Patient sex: F
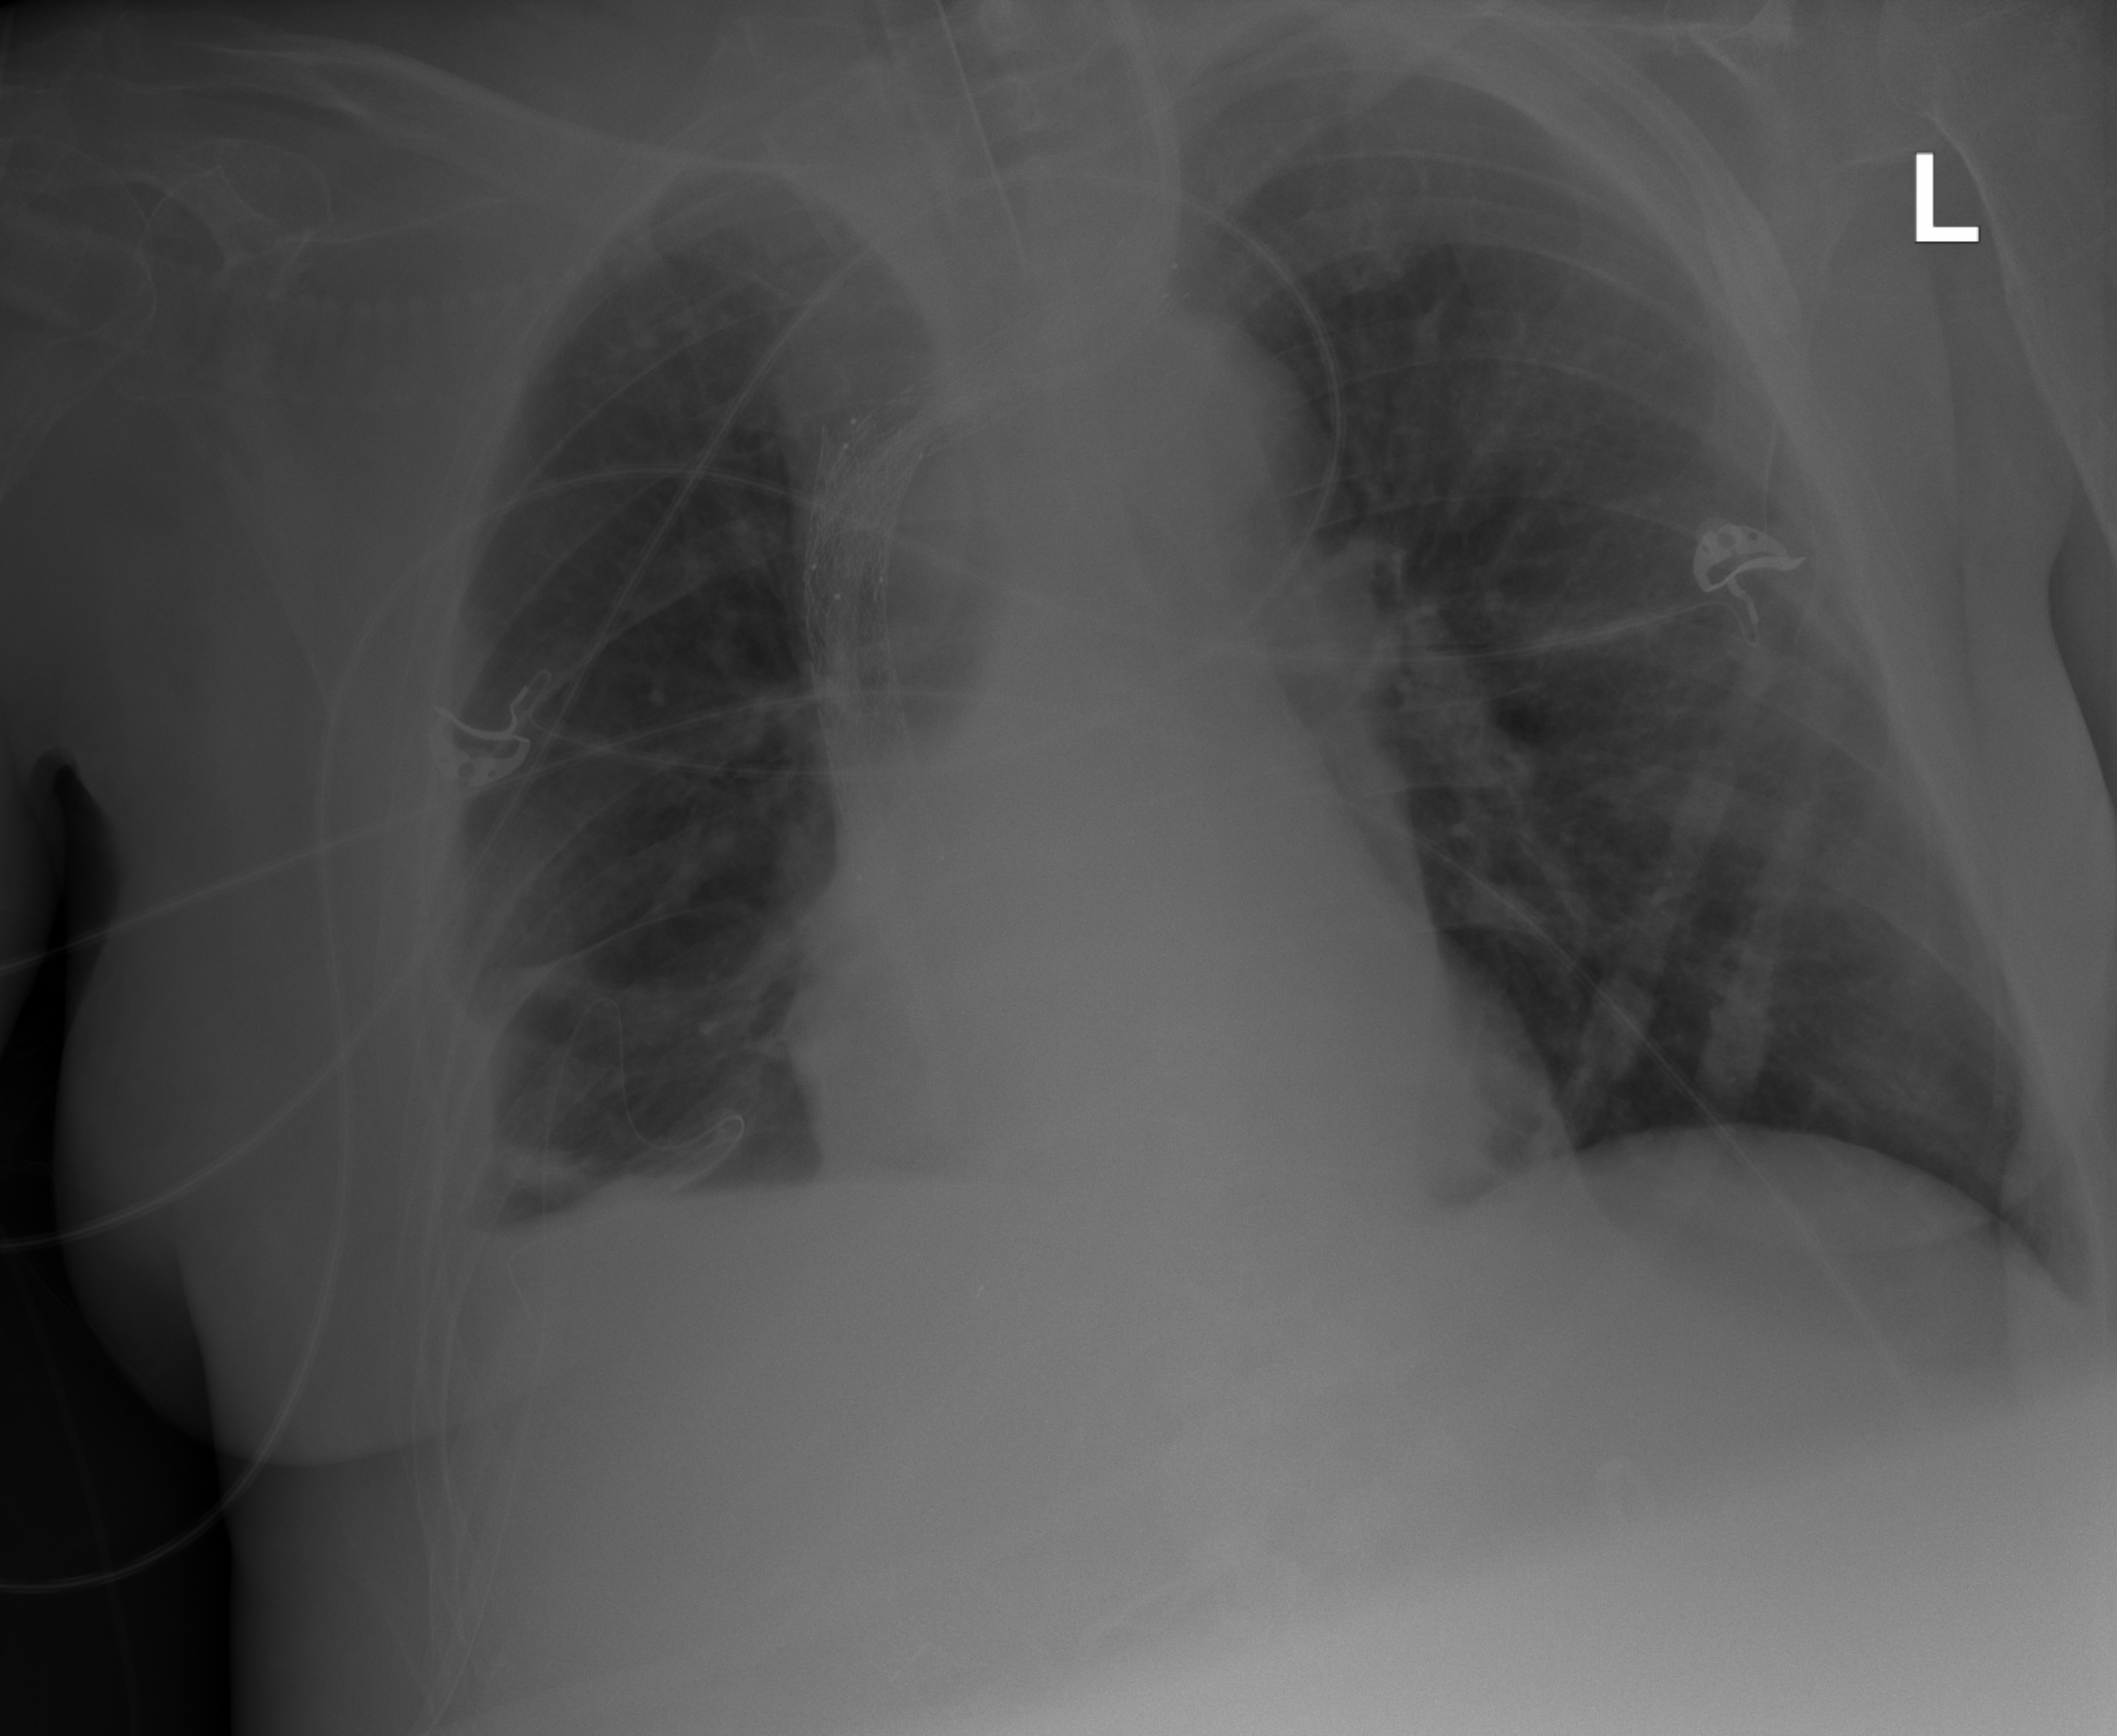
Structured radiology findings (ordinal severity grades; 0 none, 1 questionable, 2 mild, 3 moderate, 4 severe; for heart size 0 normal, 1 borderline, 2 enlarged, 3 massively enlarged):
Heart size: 0
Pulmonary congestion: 0
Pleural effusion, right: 2
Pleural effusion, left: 0
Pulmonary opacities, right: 0
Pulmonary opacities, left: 0
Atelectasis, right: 2
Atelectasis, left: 0